Aerial crown-view tile of a tropical tree (Barro Colorado Island, Panama), acquired 20250124:
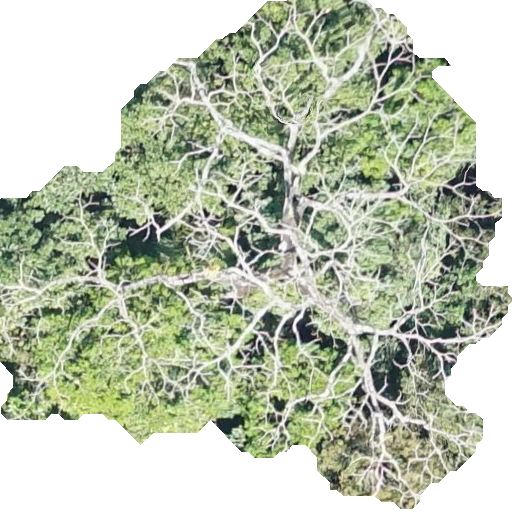
Species: Pseudobombax septenatum
GBIF accepted scientific name: Pseudobombax septenatum
Crown area: 276.145 m²